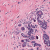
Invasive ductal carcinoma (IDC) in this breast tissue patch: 0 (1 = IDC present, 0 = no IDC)